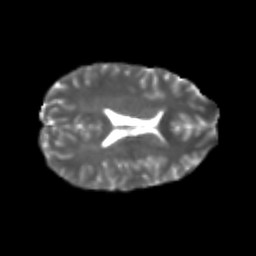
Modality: T2w
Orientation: axial
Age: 20
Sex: female
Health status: healthy
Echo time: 0.074 s